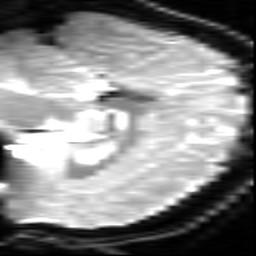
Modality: inplaneT2
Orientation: sagittal
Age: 28
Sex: male